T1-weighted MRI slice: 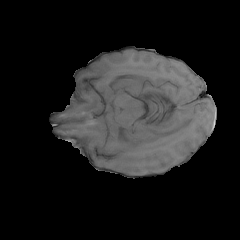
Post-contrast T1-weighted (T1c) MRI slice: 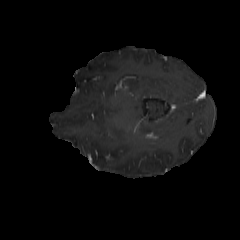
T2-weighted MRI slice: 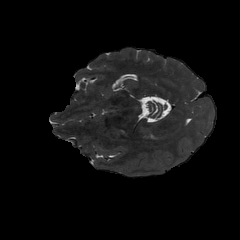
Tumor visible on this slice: no